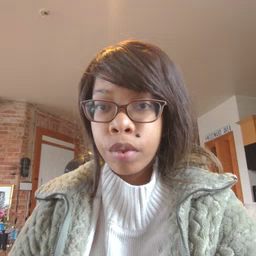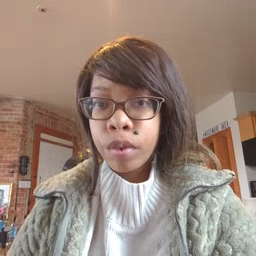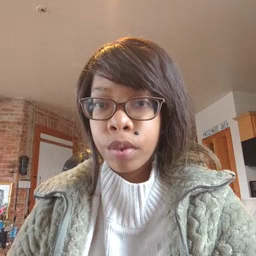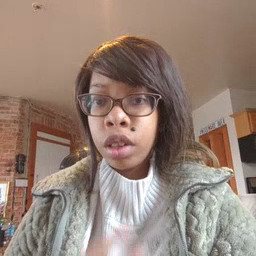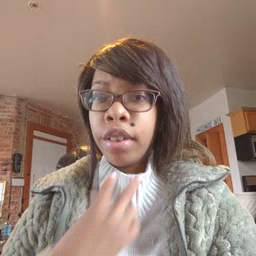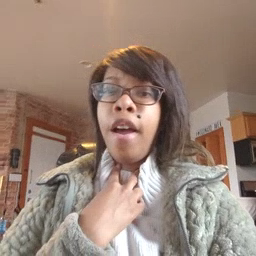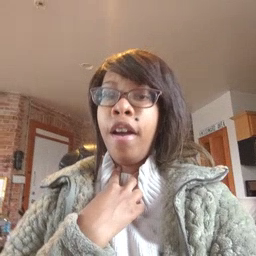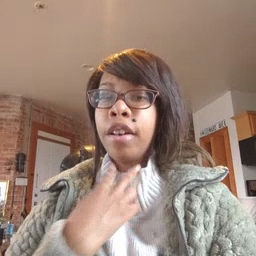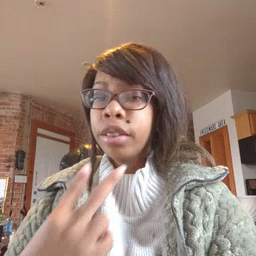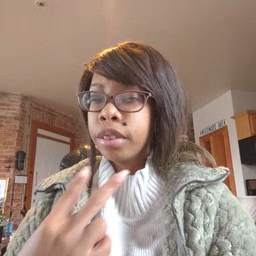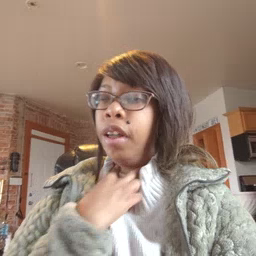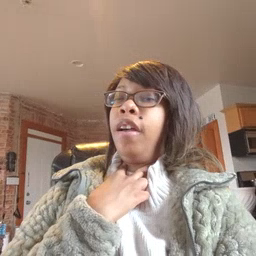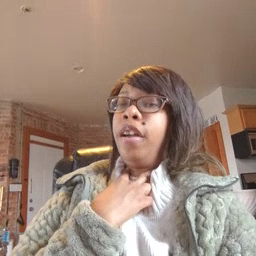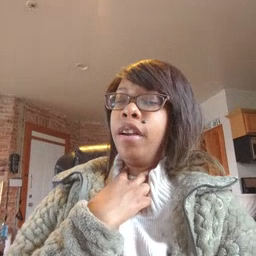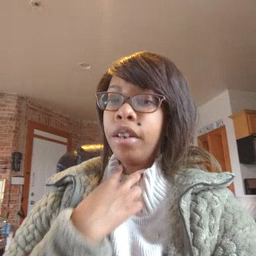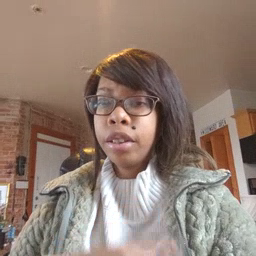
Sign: stuck